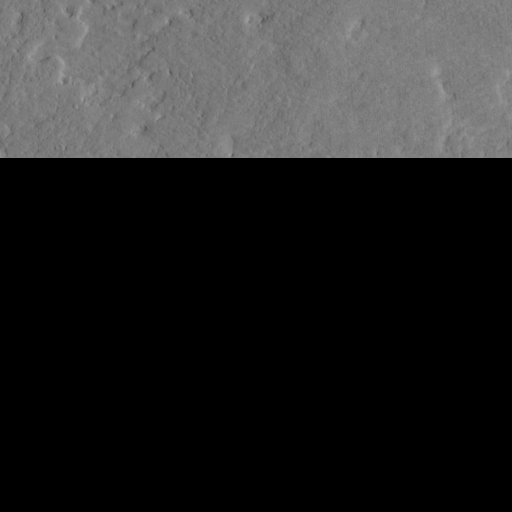
Classes present: Background